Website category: movie
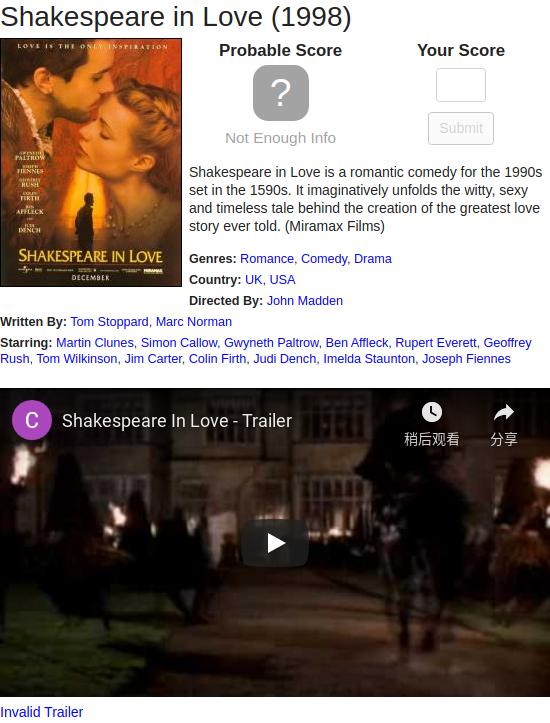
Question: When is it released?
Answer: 1998

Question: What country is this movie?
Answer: UK

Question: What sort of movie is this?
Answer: Romance

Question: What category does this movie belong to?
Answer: Romance

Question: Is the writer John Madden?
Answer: no

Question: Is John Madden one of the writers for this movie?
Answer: no

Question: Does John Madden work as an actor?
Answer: no

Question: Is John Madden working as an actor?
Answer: no

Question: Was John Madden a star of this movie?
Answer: no

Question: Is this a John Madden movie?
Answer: yes

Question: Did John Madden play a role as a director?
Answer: yes

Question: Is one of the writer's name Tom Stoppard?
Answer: yes

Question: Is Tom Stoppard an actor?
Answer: no

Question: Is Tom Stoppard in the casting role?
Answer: no

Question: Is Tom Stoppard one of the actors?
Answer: no

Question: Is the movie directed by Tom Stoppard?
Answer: no

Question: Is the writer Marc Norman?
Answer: yes

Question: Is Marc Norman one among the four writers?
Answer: yes

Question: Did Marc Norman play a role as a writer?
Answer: yes

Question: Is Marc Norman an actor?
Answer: no

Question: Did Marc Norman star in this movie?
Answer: no

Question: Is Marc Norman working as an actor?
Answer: no

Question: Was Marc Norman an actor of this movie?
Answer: no

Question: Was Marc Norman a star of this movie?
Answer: no

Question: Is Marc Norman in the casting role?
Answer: no

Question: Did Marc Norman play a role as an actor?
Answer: no

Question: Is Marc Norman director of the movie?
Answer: no

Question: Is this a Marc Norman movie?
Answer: no

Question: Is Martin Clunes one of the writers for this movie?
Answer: no

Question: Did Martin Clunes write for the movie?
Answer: no

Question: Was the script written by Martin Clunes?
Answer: no

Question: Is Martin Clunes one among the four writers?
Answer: no

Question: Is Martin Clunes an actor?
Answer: yes

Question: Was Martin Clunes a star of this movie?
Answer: yes

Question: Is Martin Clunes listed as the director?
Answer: no

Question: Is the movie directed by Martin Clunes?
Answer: no

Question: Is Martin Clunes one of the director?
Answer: no

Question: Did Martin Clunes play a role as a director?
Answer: no

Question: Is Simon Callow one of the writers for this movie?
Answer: no

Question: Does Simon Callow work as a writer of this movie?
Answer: no

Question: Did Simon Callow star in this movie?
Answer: yes

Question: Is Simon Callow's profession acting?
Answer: yes

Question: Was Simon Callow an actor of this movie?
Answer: yes

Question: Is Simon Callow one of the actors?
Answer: yes

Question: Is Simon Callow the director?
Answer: no

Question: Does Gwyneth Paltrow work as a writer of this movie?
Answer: no

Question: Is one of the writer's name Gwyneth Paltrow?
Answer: no

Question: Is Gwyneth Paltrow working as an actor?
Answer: yes

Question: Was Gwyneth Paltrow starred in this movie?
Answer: yes

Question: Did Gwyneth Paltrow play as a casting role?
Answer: yes

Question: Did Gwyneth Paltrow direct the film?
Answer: no

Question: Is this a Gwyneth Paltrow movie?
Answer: no

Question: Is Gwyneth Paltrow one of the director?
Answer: no

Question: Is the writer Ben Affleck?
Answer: no

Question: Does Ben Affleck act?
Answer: yes

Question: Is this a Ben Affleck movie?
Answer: no

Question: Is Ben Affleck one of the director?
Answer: no

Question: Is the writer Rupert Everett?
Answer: no

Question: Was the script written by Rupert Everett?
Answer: no

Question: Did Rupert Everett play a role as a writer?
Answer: no

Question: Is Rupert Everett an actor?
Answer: yes

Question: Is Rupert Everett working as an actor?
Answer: yes

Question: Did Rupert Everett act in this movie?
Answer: yes

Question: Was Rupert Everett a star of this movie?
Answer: yes